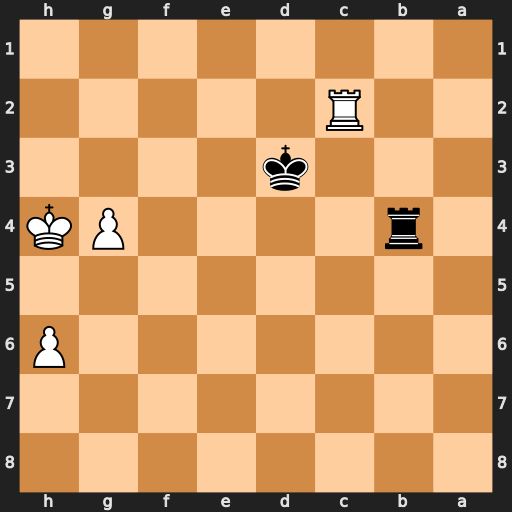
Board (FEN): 8/8/7P/8/1r4PK/3k4/2R5/8
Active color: b
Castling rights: -
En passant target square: -
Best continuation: Kxc2